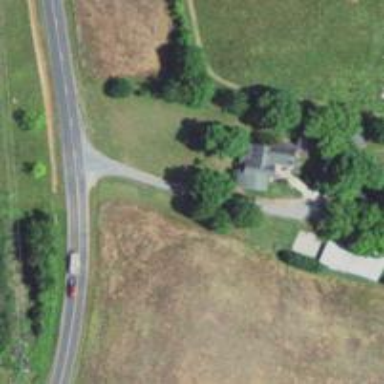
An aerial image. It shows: Driveway leading to service road.